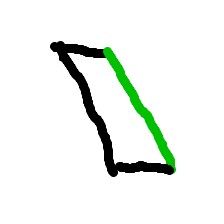
Shape: parallelogram